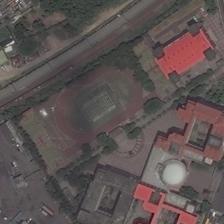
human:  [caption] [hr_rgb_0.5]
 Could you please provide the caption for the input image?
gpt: a playground semisurrounded by red buildings is near to a railways .

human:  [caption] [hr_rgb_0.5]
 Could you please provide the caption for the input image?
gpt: the exercise yard situates in a rectangular place while main buildings stand aside .

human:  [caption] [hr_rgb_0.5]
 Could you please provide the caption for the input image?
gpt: an old football field and six basketball fields beside .

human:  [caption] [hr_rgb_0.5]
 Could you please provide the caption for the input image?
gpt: a playground is between a road and several buildings .

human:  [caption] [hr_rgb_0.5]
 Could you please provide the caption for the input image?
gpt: a long playground with two basketball fields next to it is surrounded by many green plants .